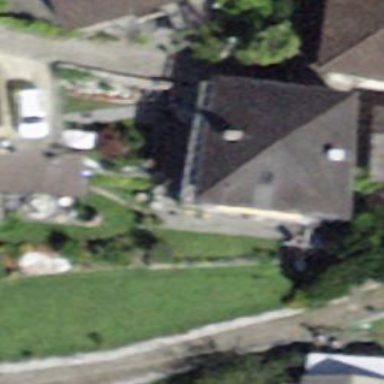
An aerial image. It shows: Detached building.